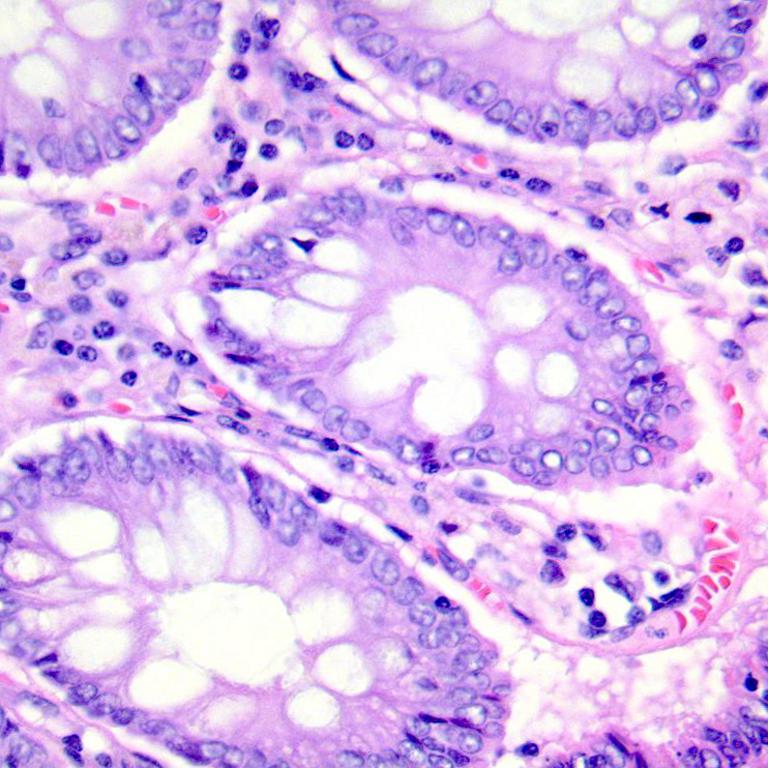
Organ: colon
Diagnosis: benign